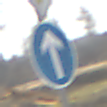
Verkehrszeichen: VorgeschriebeneFahrtrichtungGeradeaus
Zusatzzeichen oben: Vorfahrtsstrasse
Umgebung: Outdoor, Suburban
Tageszeit: MorningAfternoon
Wetter: PartlyCloudy
Licht: Natural
Jahreszeit: NotSpecified
Kontrast: HighContrast